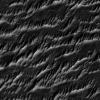
Atmospheric dust classification: not_dusty